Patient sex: F
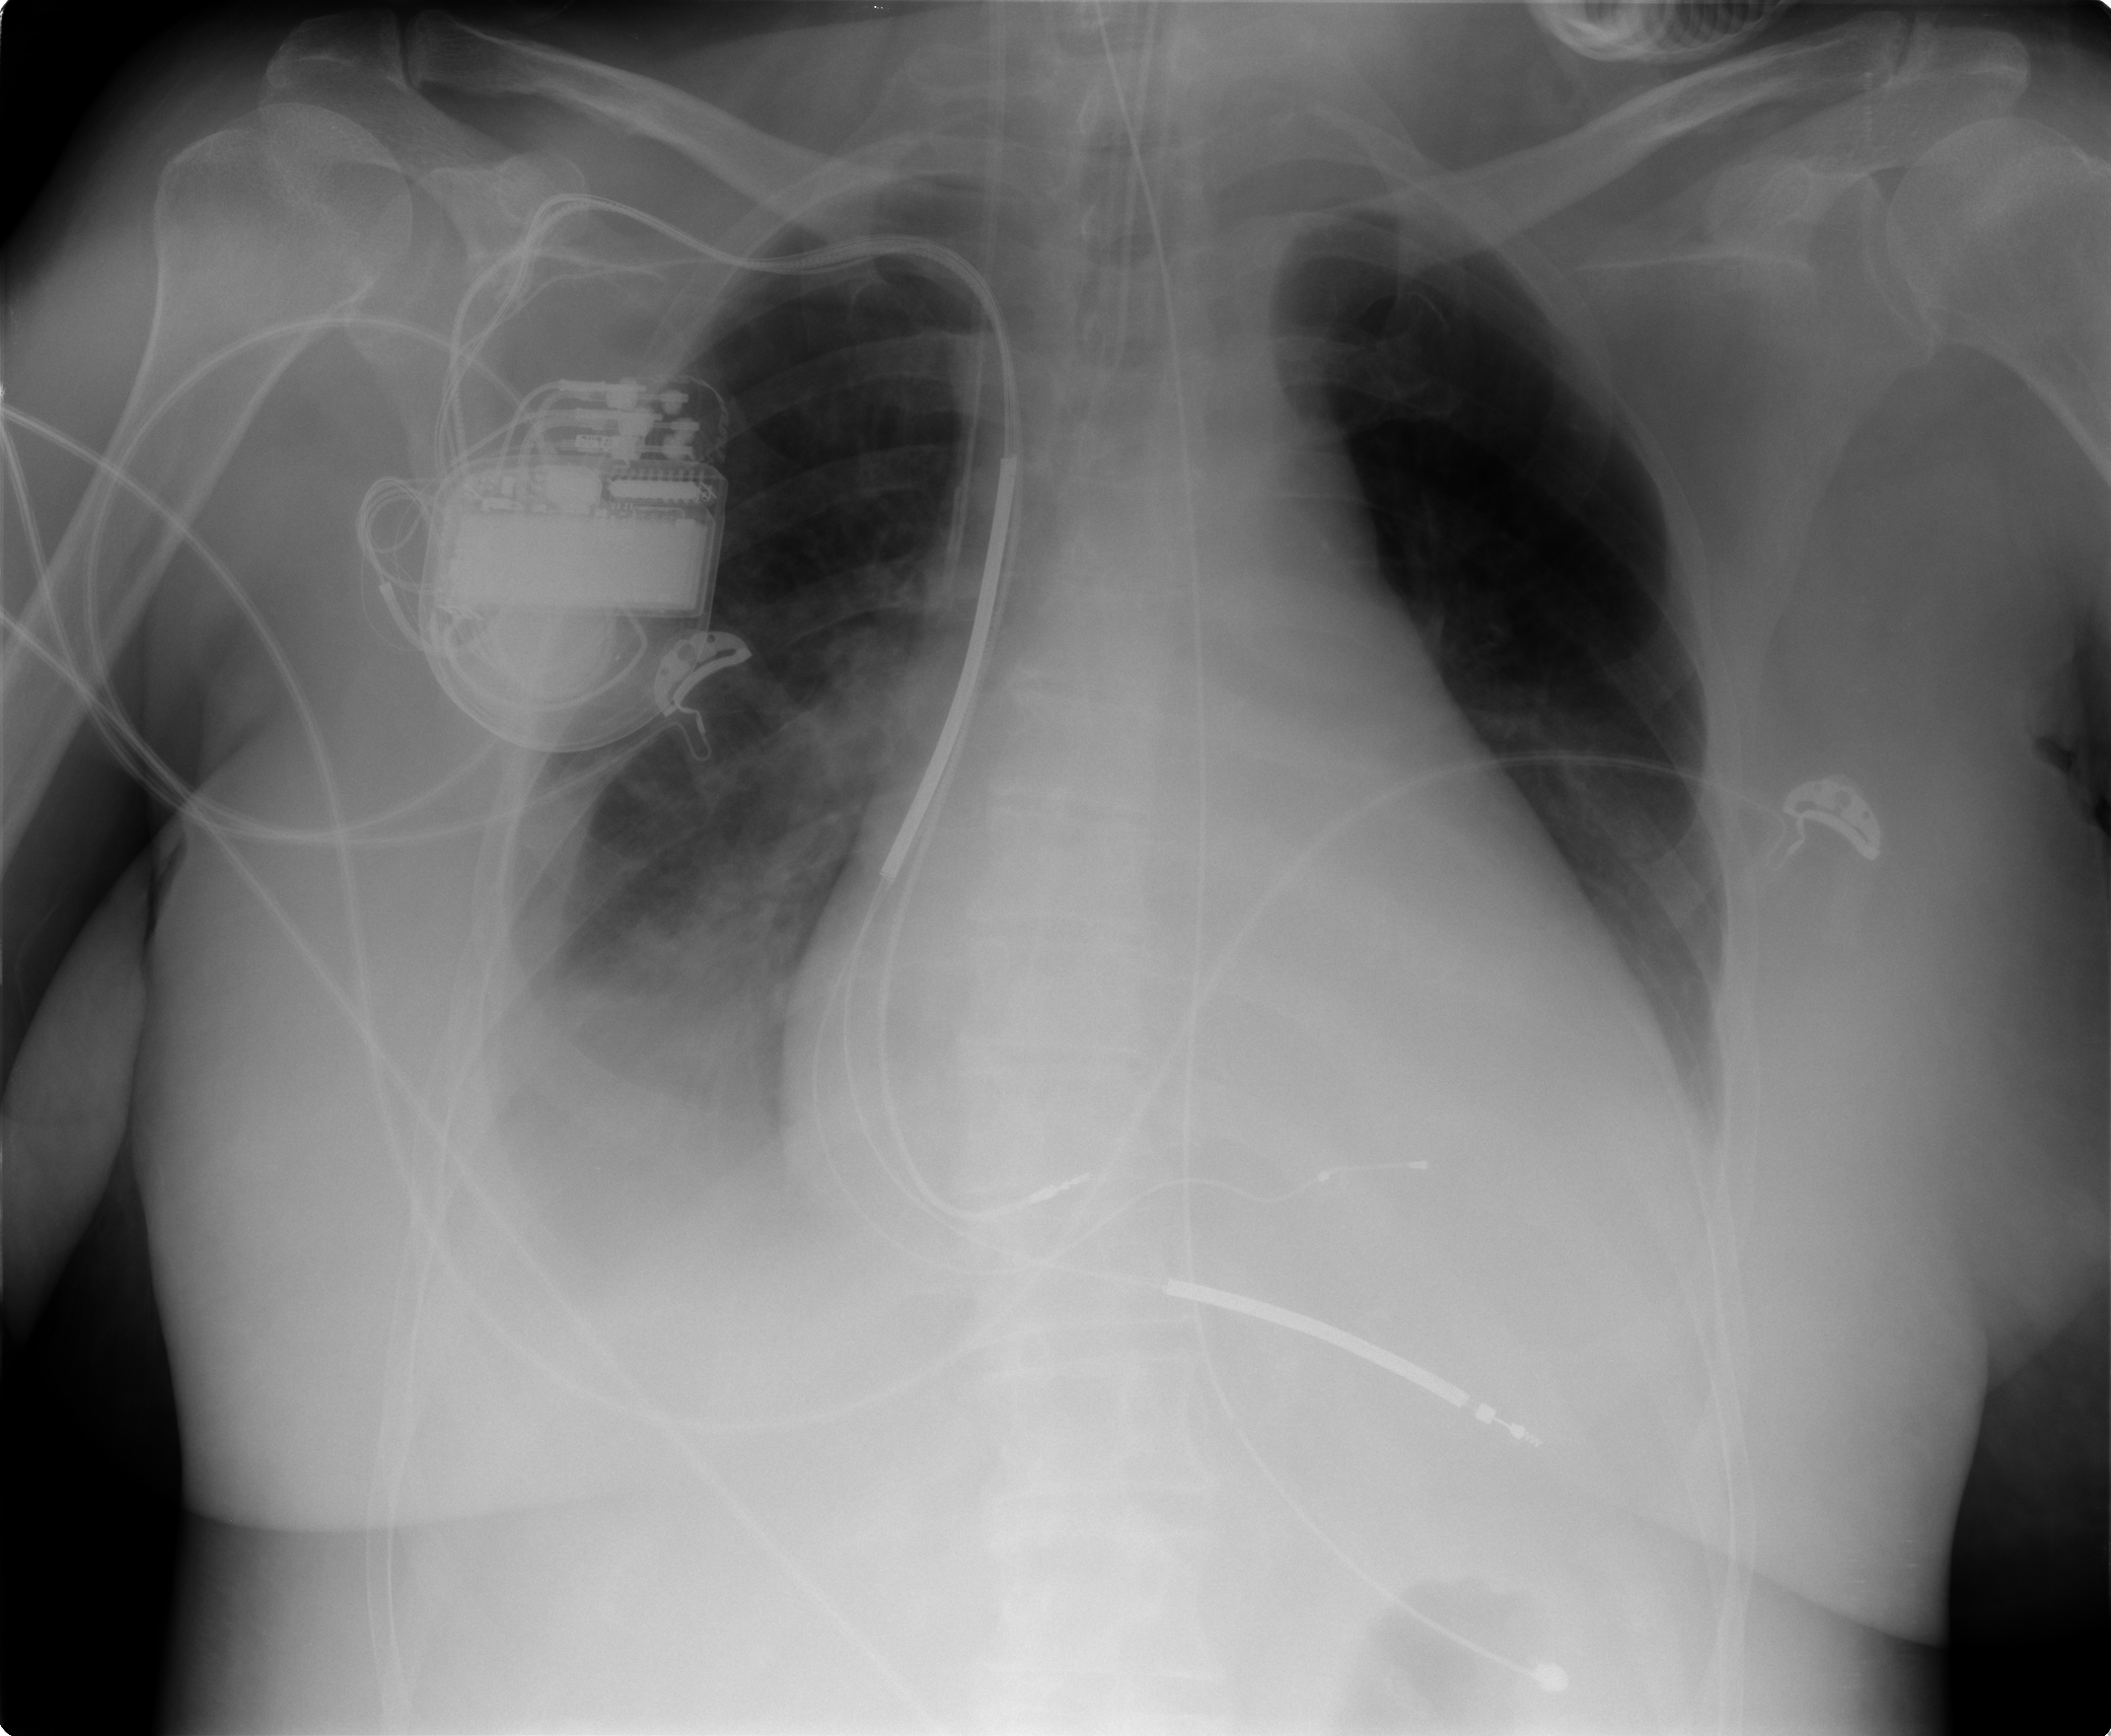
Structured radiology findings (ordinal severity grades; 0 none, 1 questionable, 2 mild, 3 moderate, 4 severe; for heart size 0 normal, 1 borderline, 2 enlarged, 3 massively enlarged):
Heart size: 3
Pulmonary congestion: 1
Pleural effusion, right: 2
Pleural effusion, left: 2
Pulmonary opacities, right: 3
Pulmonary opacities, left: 0
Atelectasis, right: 0
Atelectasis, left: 1